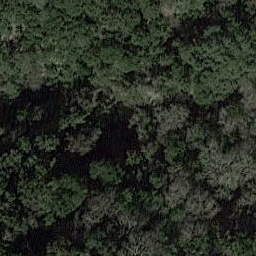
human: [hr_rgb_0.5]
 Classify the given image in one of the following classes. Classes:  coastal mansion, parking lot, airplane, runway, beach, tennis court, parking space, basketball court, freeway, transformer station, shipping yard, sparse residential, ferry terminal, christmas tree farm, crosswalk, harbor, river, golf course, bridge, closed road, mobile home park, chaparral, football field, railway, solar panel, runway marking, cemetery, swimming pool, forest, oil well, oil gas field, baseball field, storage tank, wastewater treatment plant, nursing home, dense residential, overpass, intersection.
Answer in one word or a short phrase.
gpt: forest